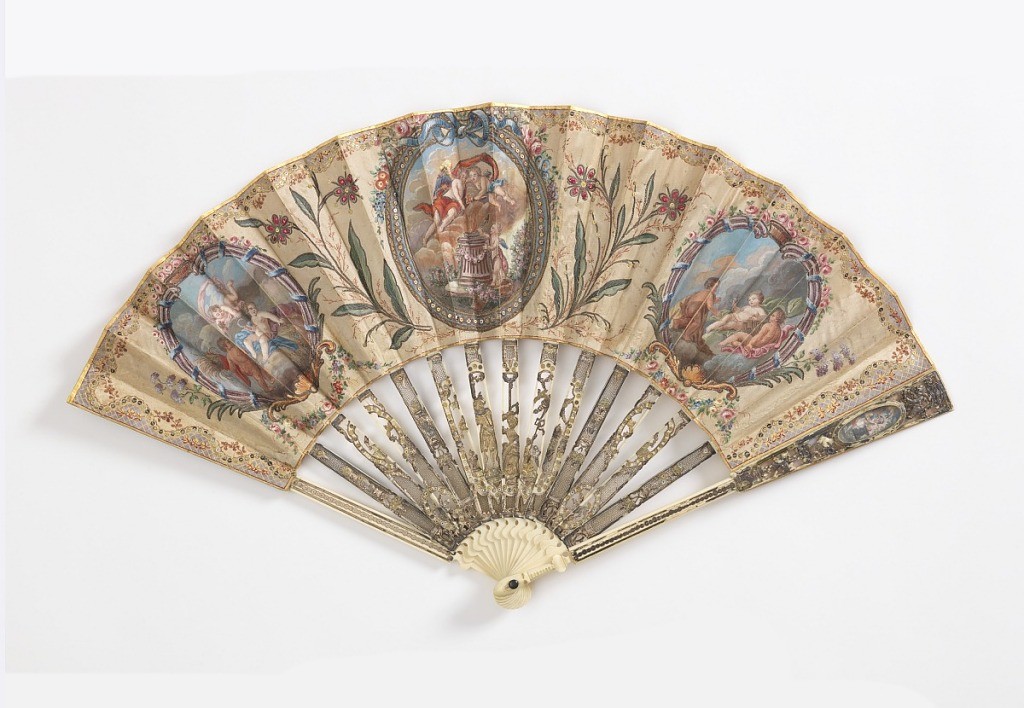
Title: Pleated fan
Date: ca. 1785
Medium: Silk leaf painted with gouache and embroidered with sequins and metallic thread; ivory sticks with wire screen and glass
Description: Pleated fan with painted silk leaf. Obverse shows medallions containing putti with flower sprays in between. Center medallion has a frame of gold metallic sequins. The flowers have red spangles and gold sequins. Reverse has the same design drawn in red on unpainted silk. Stick are carved in an openwork design (à jour) with gilding, silver and inserts of gilded wire screen. Guards carry ovals medallions containing a blacksmith and spinner that are appliqued to under parts in relief and covered with glass.